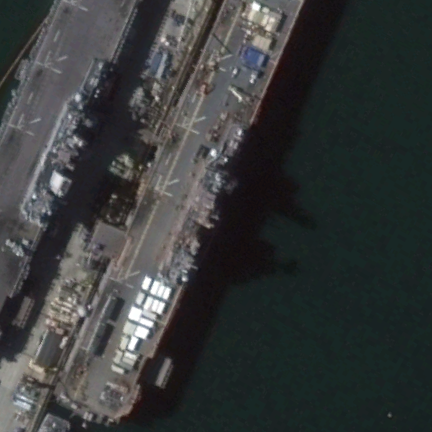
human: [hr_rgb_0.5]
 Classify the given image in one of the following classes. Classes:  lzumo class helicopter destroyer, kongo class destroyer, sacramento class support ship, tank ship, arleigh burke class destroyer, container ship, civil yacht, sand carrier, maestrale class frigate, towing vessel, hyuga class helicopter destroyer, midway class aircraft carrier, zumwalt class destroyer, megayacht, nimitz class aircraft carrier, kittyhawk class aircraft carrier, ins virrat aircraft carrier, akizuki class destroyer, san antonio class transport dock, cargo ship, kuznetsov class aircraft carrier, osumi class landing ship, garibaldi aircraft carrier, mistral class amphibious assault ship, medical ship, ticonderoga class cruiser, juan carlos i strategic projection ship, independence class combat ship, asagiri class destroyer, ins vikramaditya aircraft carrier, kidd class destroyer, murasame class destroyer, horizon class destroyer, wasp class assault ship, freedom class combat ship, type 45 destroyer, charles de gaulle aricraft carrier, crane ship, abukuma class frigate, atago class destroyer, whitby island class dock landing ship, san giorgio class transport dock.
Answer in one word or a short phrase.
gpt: Wasp class assault ship